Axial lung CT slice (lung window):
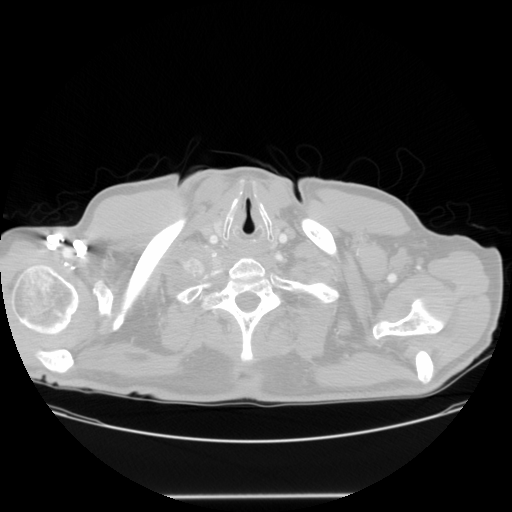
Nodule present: no